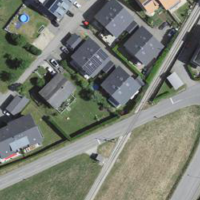
EUNIS habitat code: 55
Species observed at this site:
Parnassia palustris